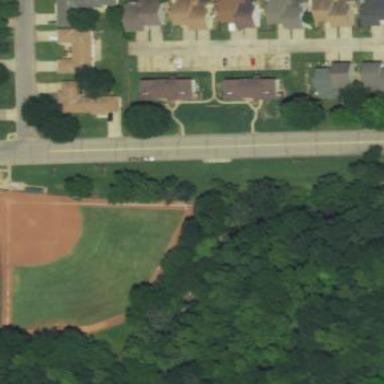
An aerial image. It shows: Baseball or softball pitch for leisure land sports.